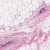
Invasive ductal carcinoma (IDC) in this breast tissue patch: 0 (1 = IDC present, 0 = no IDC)